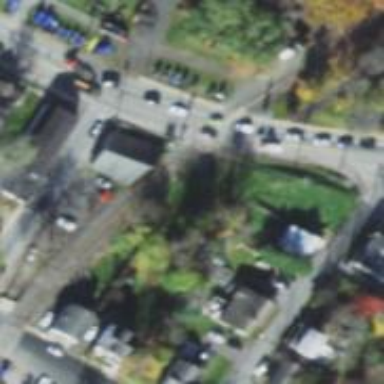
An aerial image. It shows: Level crossing along the railway.